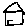
Label: house